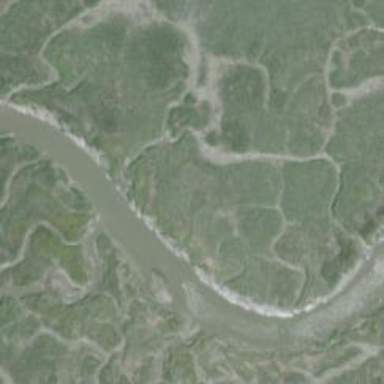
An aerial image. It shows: Tidal wetland characterized by saltmarsh vegetation.